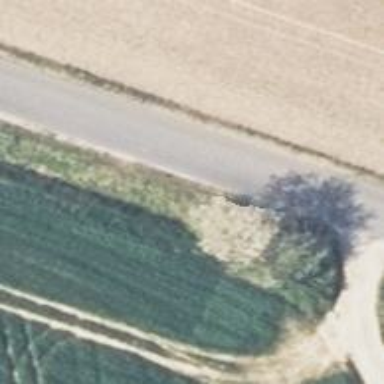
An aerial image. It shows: Landmark tree with broadleaved deciduous leaves.